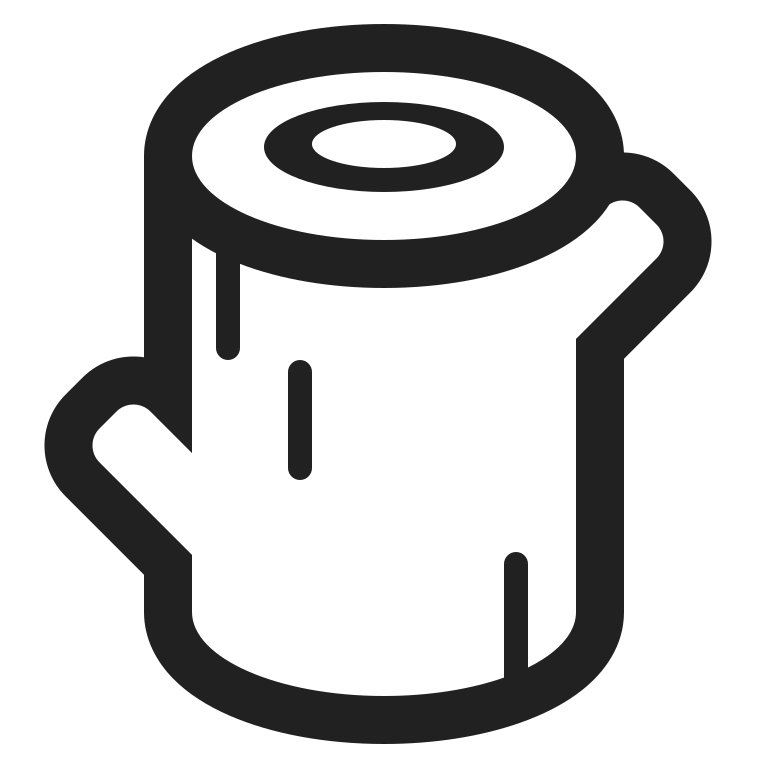
wood high contrast